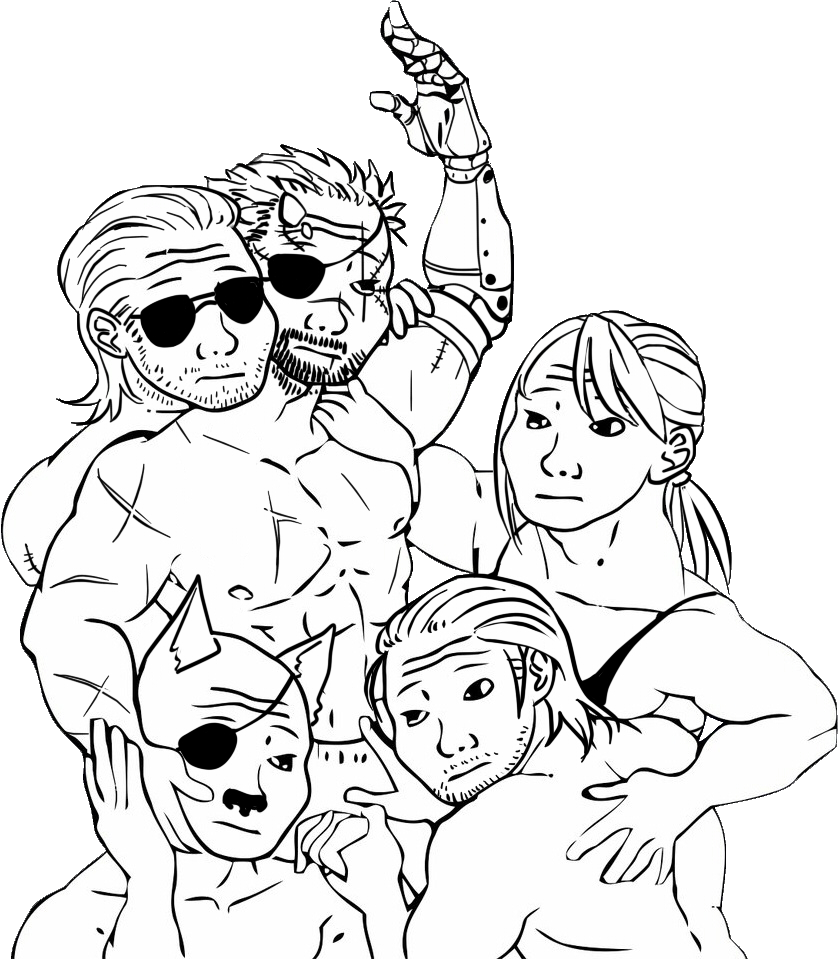
Label: 5_Stronkjak